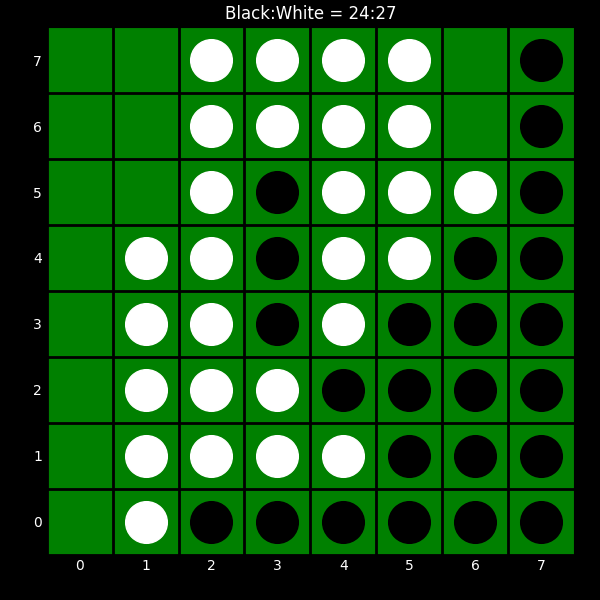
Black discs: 24
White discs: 27